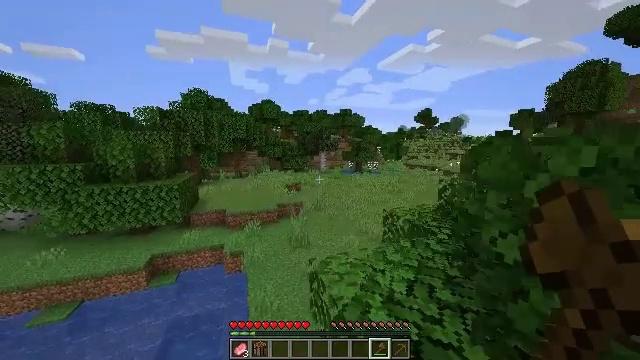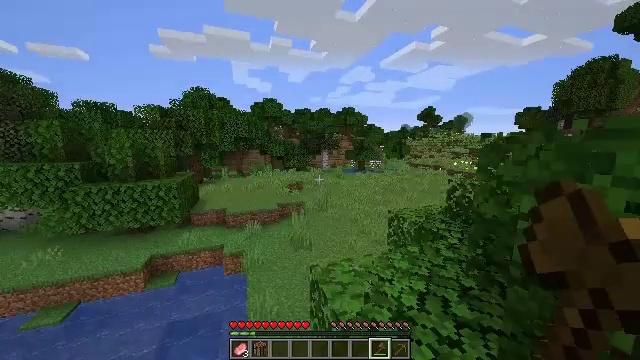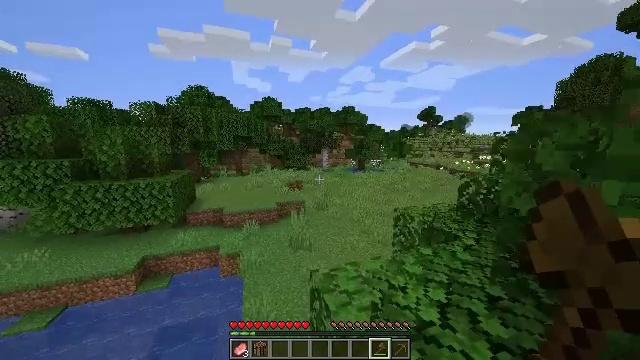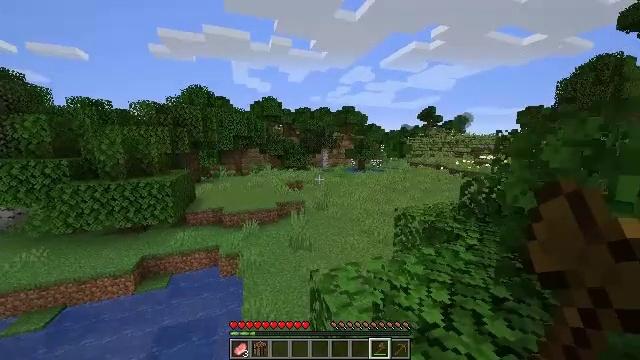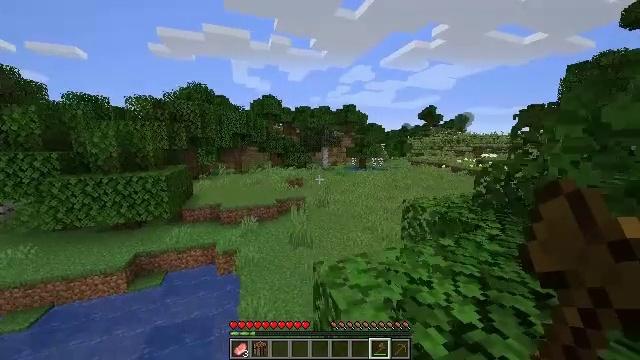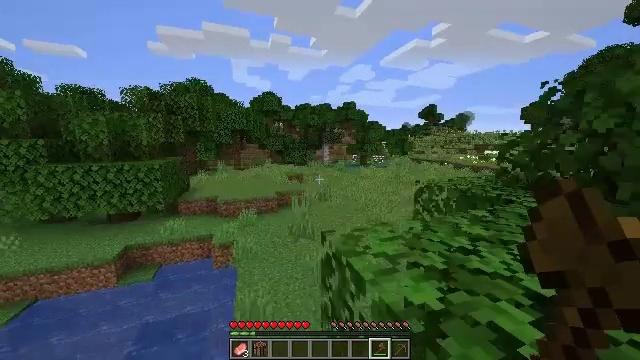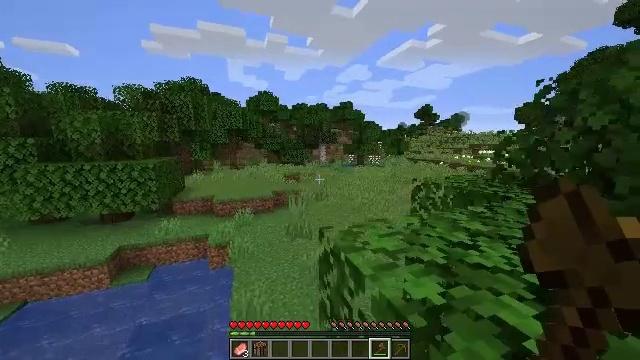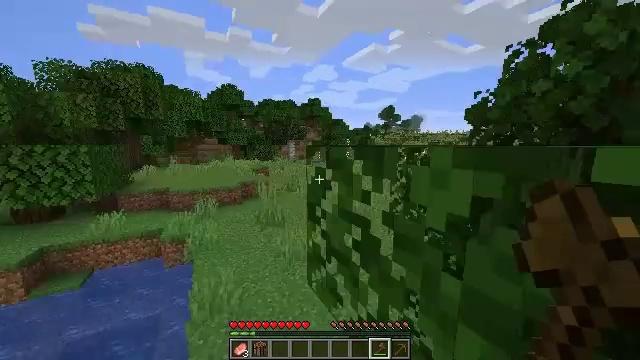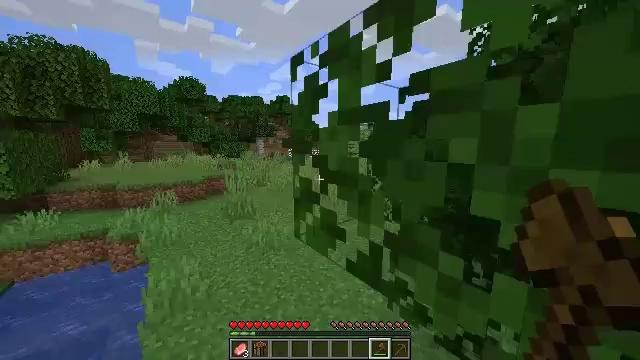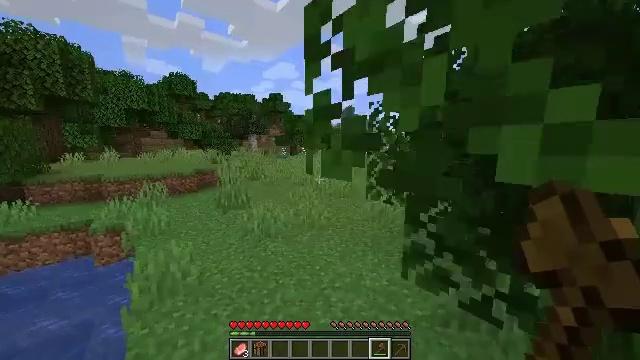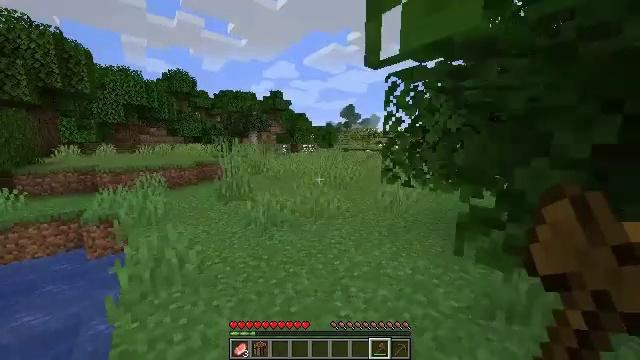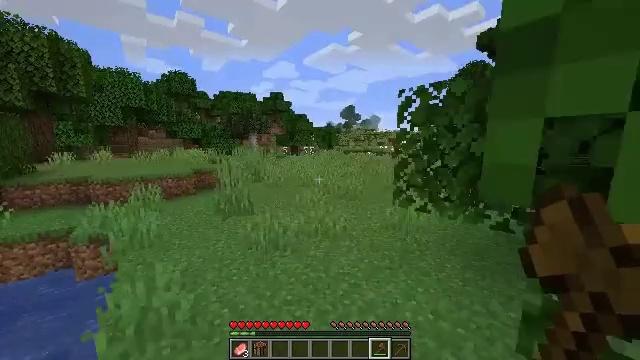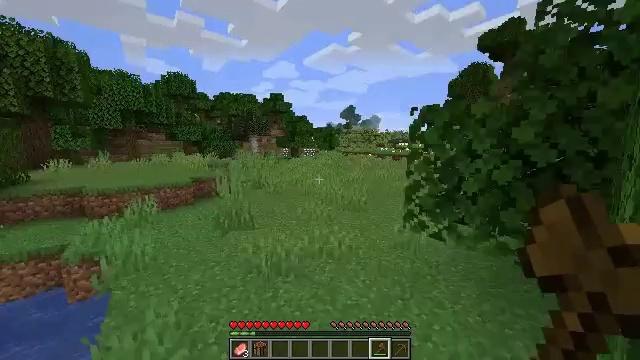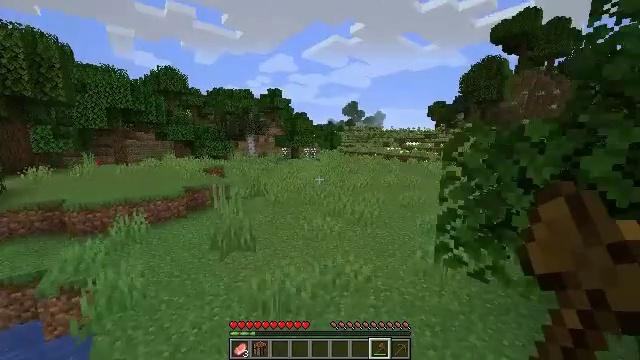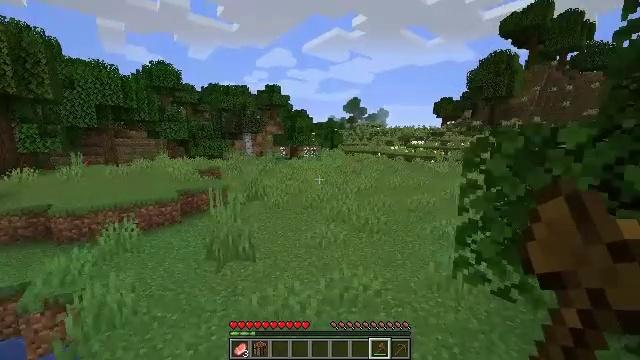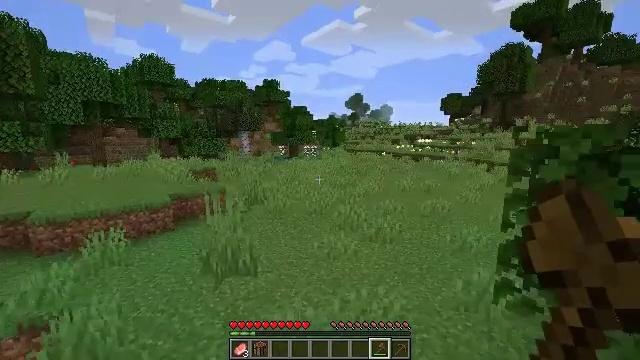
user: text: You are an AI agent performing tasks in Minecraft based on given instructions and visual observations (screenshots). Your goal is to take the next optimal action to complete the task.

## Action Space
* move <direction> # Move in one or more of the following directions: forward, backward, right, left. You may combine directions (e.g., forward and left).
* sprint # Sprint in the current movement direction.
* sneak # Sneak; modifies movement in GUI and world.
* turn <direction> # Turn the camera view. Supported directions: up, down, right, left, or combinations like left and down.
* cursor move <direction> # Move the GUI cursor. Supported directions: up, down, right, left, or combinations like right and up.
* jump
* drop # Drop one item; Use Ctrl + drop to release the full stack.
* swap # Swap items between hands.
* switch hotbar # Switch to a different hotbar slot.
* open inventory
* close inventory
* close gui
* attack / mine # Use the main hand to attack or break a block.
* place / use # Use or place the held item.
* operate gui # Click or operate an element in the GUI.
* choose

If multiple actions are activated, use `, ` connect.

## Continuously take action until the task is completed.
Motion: motion action
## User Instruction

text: Pick up the dandelion.
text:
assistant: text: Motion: move forward and move left, jump
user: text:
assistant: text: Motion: move forward and move left, jump
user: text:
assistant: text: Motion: move forward and move left, jump
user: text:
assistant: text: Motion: move forward and move left, jump
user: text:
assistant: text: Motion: move forward and move left, jump
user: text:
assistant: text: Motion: move forward and move left, jump
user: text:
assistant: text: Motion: move forward and move left, turn right, jump
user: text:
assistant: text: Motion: move forward and move left, turn right, jump
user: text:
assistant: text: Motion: move forward and move left, turn right, jump
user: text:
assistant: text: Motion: move forward, jump
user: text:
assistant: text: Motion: move forward, jump
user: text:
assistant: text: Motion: move forward, jump
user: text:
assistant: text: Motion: move forward, jump
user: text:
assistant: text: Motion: move forward, jump
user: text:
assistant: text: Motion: move forward, jump
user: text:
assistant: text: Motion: move forward, jump
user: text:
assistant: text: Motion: move forward, jump
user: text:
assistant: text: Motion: move forward, turn right, jump
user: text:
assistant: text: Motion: move forward, turn right and up, jump
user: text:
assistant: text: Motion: move forward, turn right and up, jump
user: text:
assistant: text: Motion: move forward, turn right, jump
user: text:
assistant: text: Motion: move forward, jump
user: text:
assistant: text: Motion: move forward, jump
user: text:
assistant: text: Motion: move forward, jump
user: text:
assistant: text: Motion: move forward, jump
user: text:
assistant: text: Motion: move forward, jump
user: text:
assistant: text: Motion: move forward, jump
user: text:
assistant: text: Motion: move forward, jump
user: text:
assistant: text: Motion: move forward, jump
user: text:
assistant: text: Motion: move forward, jump